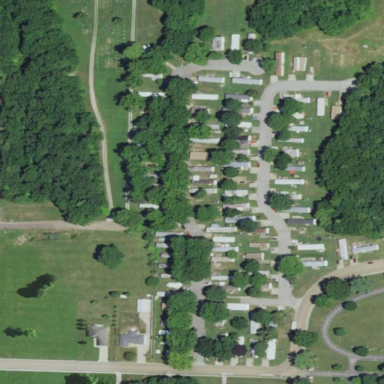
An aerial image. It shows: Residential area that serves as trailer park.